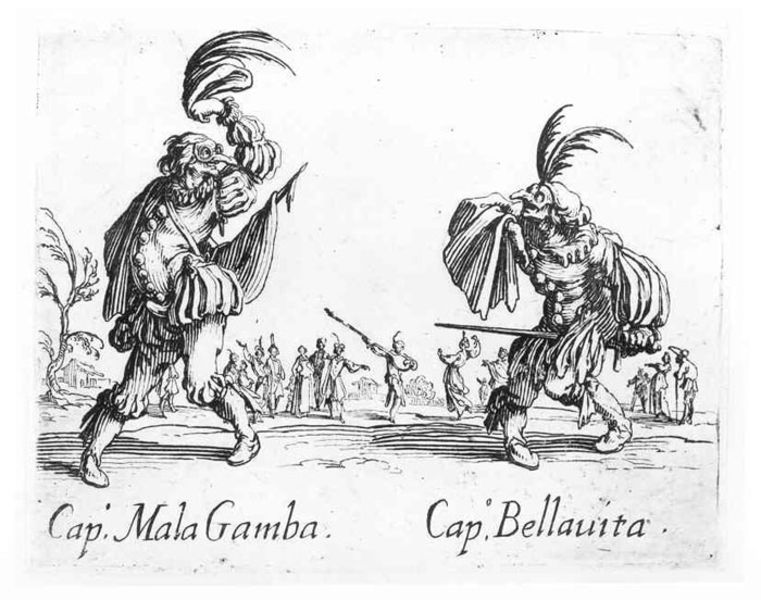
Titel: Cap.o Mala Gamba, Cap.o Bellauita
Künstler: Jacques Callot
Standort: Karlsruhe
Institution: Staatliche Kunsthalle Karlsruhe
Schlagwörter: baum, gruppe, kampf, schatten, weiß, bäume, menschen, bewegung, grau, hut, schwarz, zeichnung, haus, tanz, alt, arm, federn, kleidung, messer, stein, instrument, feld, häuser, kostüm, mantel, musik, tanzen, bein, schrift, venedig, krieg, audience, crowd, crown, feathers, fight, hands, hat, men, people, plumes, soldier, soldiers, sword, swords, white, women, black, collar, dress, figures, gray, grey, group, nose, painting, theatre, woman, print, striche, maske, narren, unterschrift, zigeuner, clown, druck, stich, schwert, säbel, waffen, brille, degen, feather, hand, fighting, man, sky, tree, fabel, mittelalter, krieger, duell, field, house, street, trees, kostüme, costume, knight, spain, spanish, gaukler, drawing, paper, schauspieler, shadow, cap, bird, buttons, caricature, cartoon, etching, hats, illustration, line, pirates, sketch, karneval, battle, boots, french, ungeheuer, larve, pen, kasper, flag, kelidung, bewerbung, italy, person, festival, parade, party, procession, spring, arms, cape, clothes, leaves, music, ink, theater, italian, venice, ground, pants, pencil, masken, bam, medieval, legs, war, cloth, foreground, branches, musikanten, book, figure, play, shading, native, primitive, soil, carnival, harlequin, jester, mask, masquerade, pointing, goya, africa, drama, humans, rich, page, dance, dancer, dancing, masks, celebrate, ritual, text, noses, shit, engarde, featehrs, point, gamba, fighters, comedia, karnival, words, satire, guitar, dancers, knife, monsters, mandolin, spear, performance, breeches, ugly, sitar, warriors, cuffs, strange, vögel, duel, two men, birth, colonial, costumes, folk, lance, mans, kmapf, negative, gesand, commedia dell'arte, bellauita, woma, writting, jacques callot, balli di sfessania, doubloons, clowns, jesters, comediadelate, balck, fencing, fool, circus, word, captain, swordfight, sword fighting, batle, francisco, actors, mala, weird, actor, captains, comedy, silly, fallic, positive, positive negative space, phallic, cap malagamba, cap bellauita, commedia, acting, commedia del'larte, joust, plume, pencil drawing, joker, de goya, franciscomde goya, arte, bellavita, mala gamba, pun, noblemen, festivity, captain mala gamba, captain bellauita, moriskentänzer, balck and white, comedia del arte, festive, garments, contest, jest, festivities, bllauita, masquerades, jokers, shose, capitain, pucinella, comedians, comedian, frivolous, frivolity, mock, mockery, profomer, proformer, coustume, mascarade, bamba, del arte, comidia del arte, cap. bellauita, gecken, fighartigo gamet, occupy